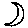
Label: moon